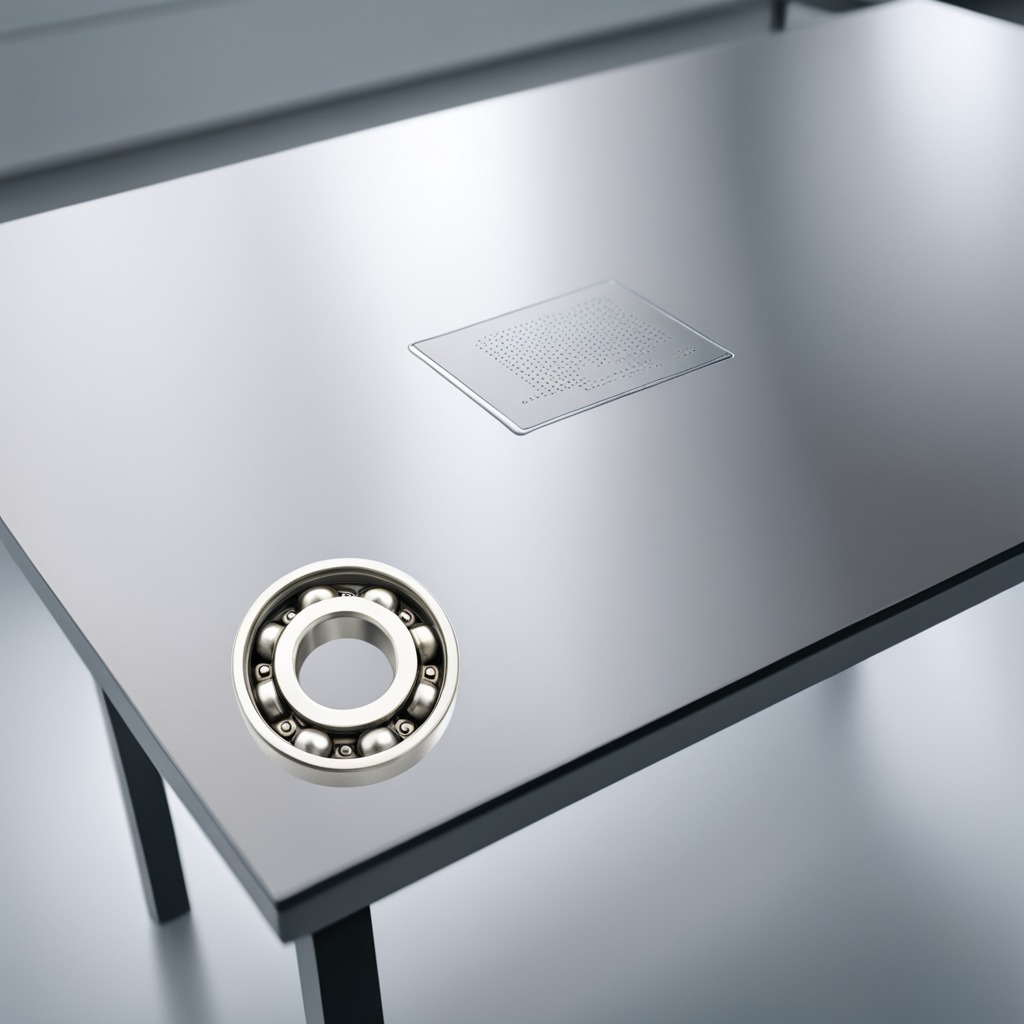
A metal ball bearing is lying on a stainless steel table in a high-end prototyping lab.